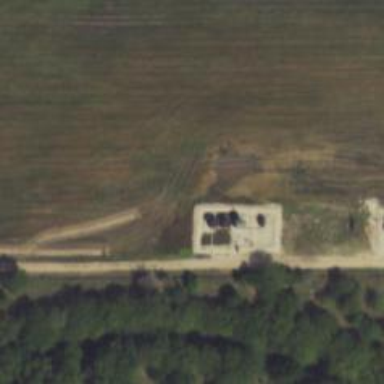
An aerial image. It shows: Storage tank with man-made structure.